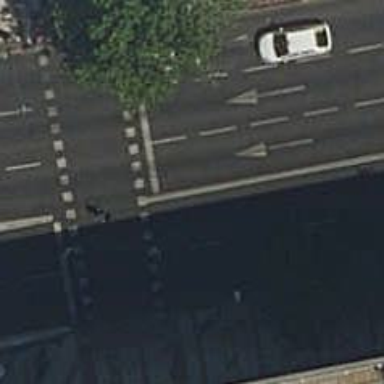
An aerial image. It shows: Footway crossing equipped with traffic signals.